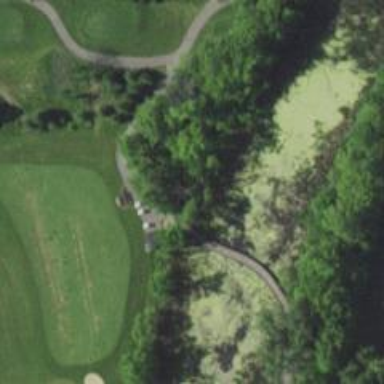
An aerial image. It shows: Service road with bridge used as golf cart path.